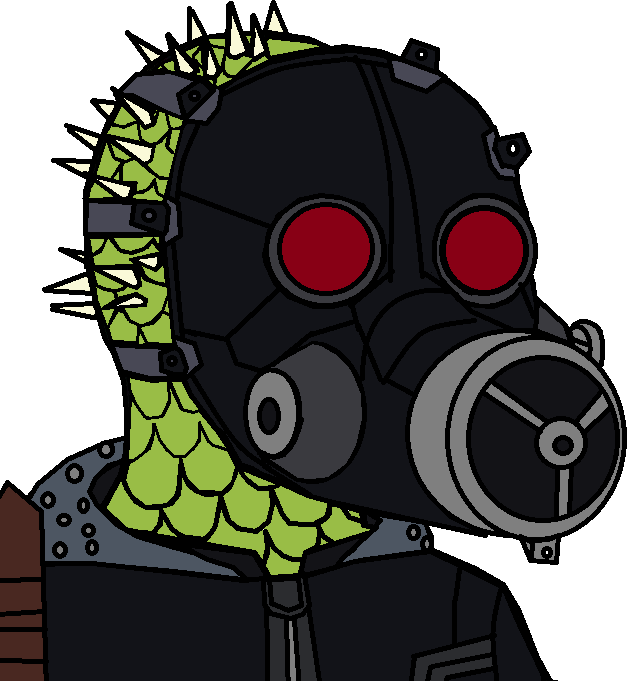
Label: 5_Animal